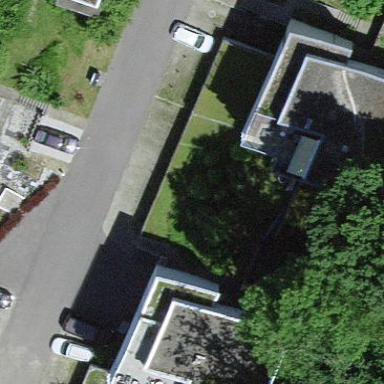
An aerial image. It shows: Group of garages.